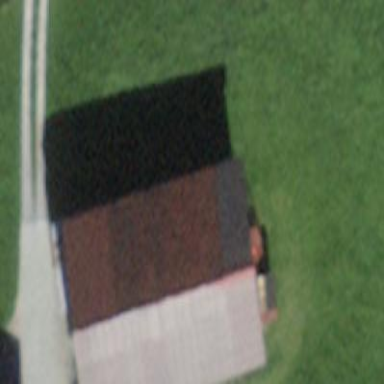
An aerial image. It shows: Rural barn.